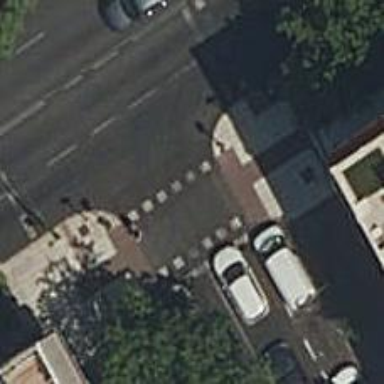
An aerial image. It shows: Road with traffic signals and zebra crossing with traffic signals.